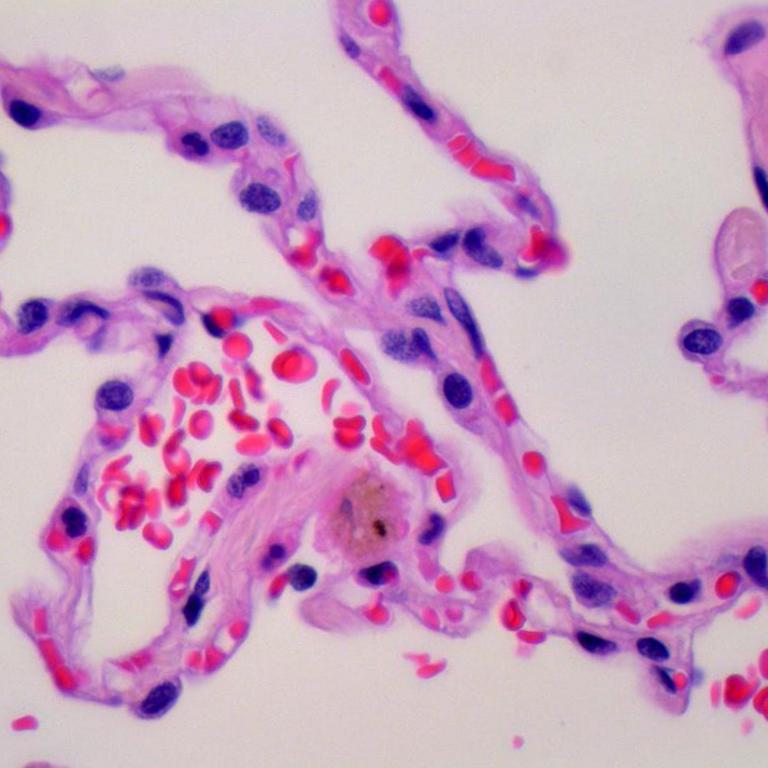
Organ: lung
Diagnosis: benign